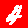
Digit: 4